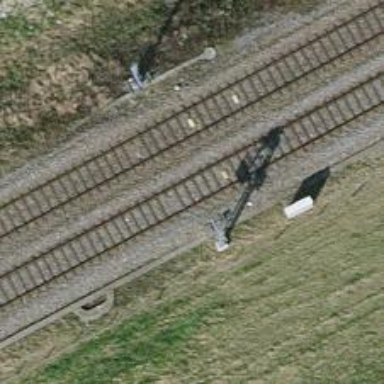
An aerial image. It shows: Railway signal.